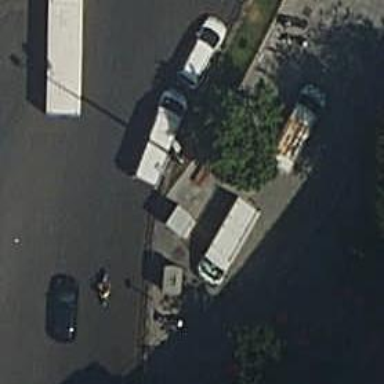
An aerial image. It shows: Bicycle parking area with stands.